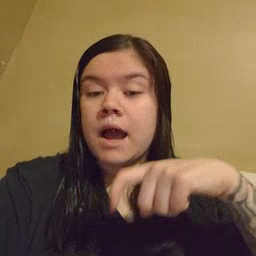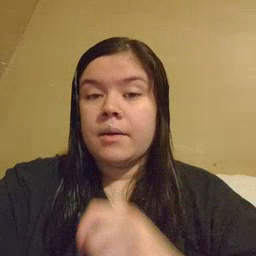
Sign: time